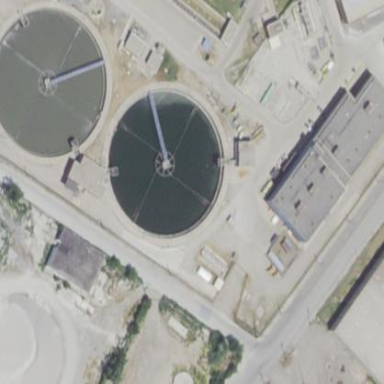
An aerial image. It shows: Image of wastewater.